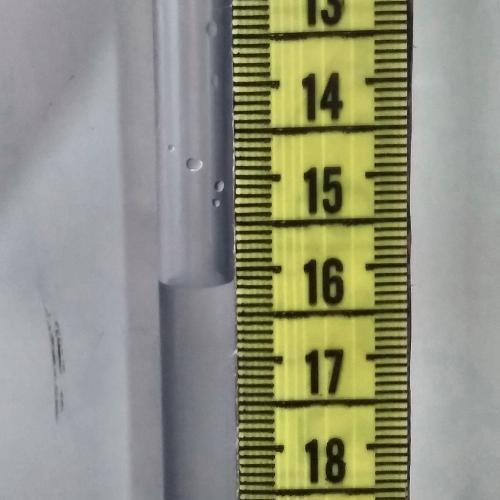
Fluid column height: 16.2 cm